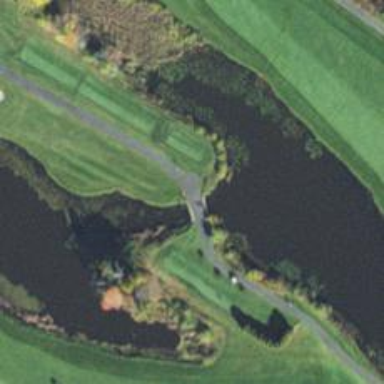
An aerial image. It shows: Path for both road and golf.